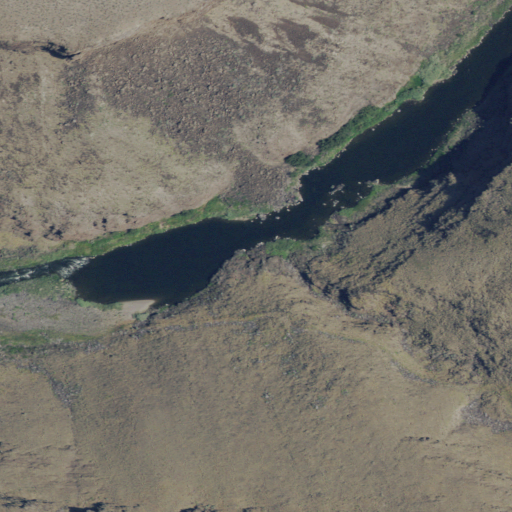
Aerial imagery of valley in Oregon named Sand Hollow containing grassland, shrub, evergreen forest, and open water